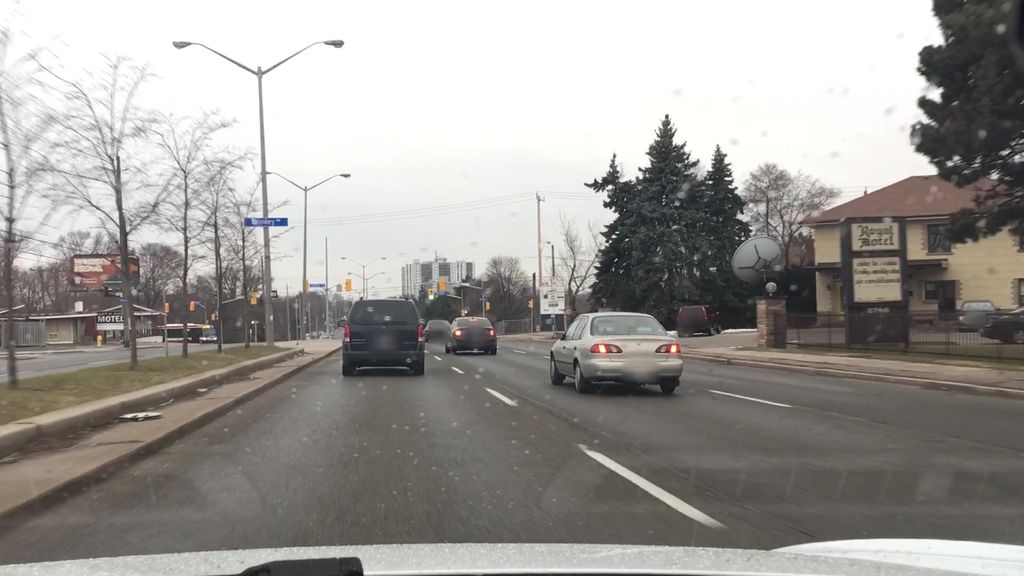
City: toronto